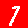
Digit: 7